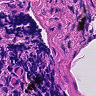
Metastatic tissue present: no